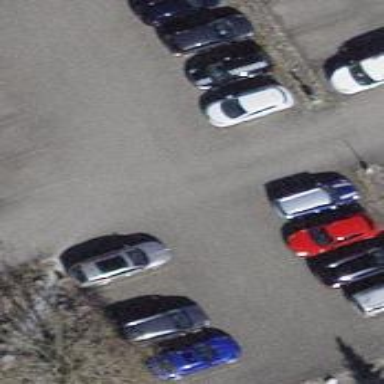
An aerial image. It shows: Asphalt parking aisle road.